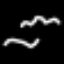
Label: squiggle